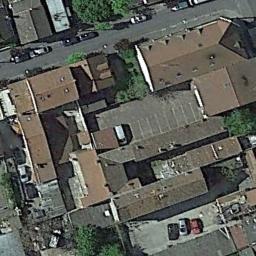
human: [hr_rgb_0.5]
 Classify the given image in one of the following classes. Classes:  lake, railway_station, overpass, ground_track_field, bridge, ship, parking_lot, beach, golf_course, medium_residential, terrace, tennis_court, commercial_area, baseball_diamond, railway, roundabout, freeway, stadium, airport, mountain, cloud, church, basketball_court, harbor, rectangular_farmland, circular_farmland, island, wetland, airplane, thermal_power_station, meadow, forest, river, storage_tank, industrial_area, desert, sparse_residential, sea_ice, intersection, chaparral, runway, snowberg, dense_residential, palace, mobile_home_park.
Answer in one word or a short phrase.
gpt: dense_residential